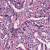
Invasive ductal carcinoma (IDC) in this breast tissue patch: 1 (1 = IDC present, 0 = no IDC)